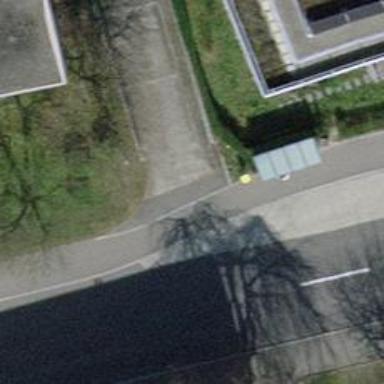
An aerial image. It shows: Post box is visible.